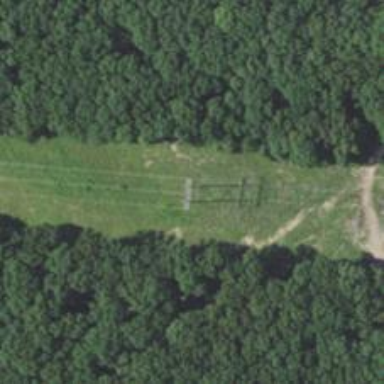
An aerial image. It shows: H-frame power tower design.